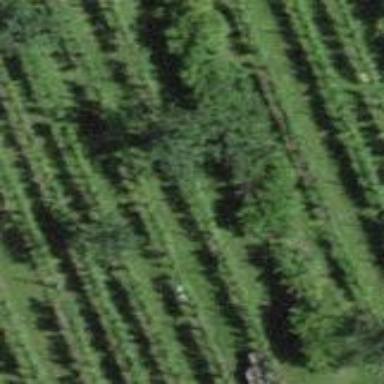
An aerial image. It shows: Vineyard where grapes are grown.